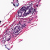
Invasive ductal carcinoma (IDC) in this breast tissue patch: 0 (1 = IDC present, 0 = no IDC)